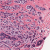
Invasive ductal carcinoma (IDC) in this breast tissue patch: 1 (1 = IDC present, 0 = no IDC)